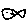
Label: fish